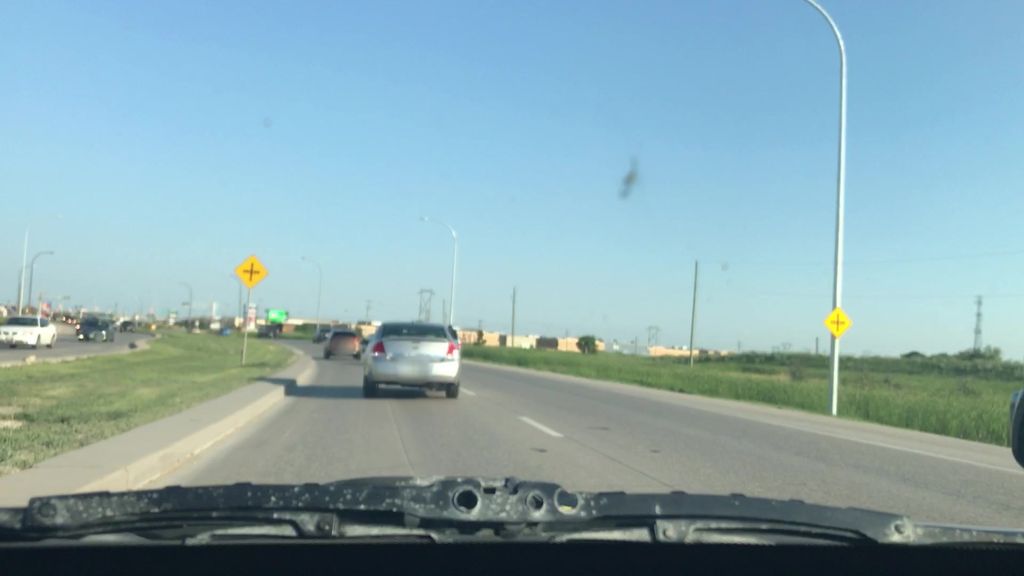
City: winnipeg